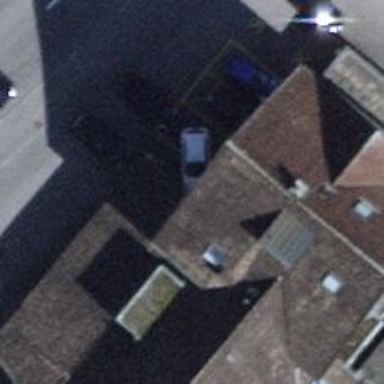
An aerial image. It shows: Bakery.